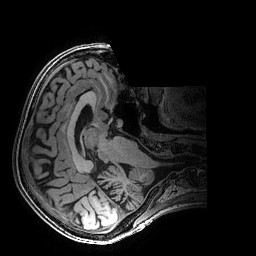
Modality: T1w
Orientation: axial
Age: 61
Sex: female
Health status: healthy
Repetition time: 2.53 s
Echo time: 0.0034 s